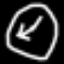
Label: clock